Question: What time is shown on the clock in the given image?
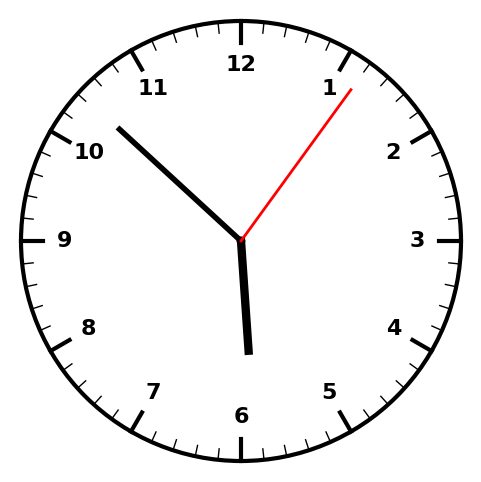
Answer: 05:52:06